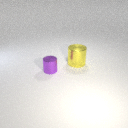
large yellow metal cylinder to the right of small purple metal cylinder